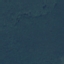
Land use / land cover: Forest